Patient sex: F
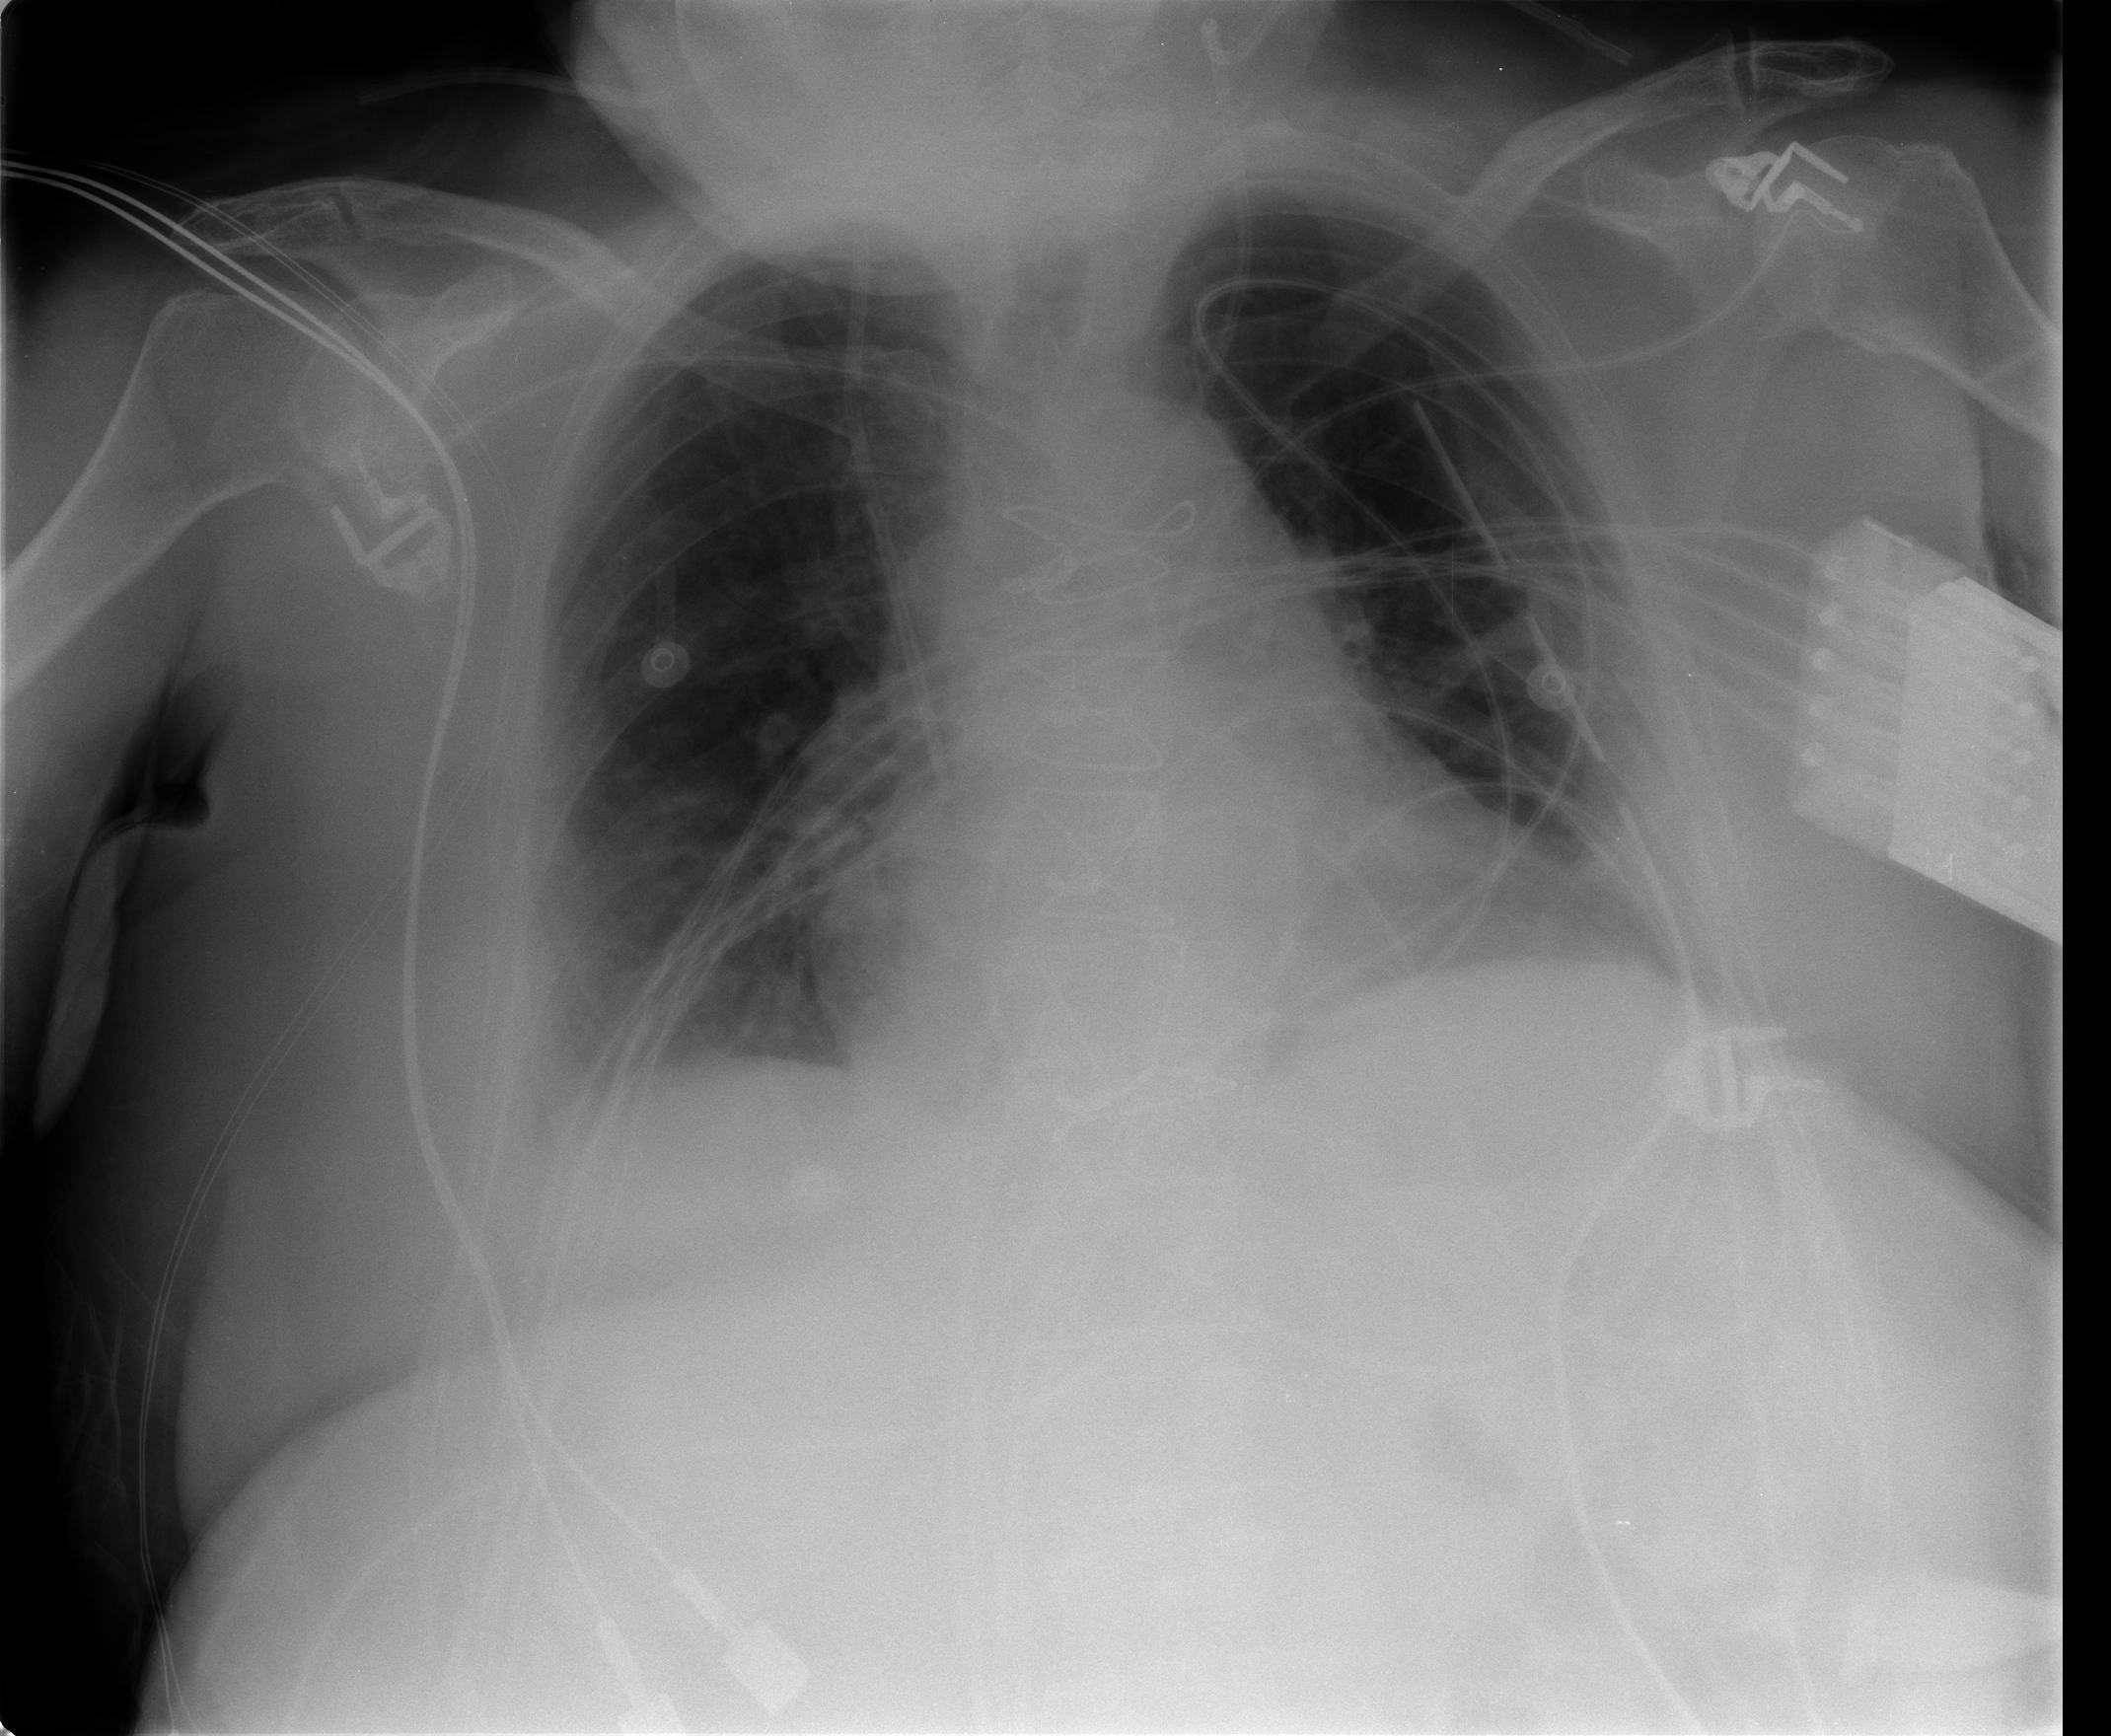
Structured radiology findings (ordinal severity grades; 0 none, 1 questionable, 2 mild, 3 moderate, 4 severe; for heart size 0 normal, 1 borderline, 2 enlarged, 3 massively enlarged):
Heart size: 2
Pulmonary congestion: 0
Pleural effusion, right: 0
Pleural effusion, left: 0
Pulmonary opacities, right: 0
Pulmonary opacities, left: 0
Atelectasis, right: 2
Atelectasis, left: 2